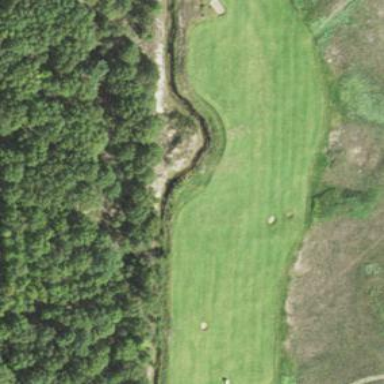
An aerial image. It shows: Grassy area designated as golf fairway.